Question:
Is it possible to achieve not by subclassing a NumericUpDown?
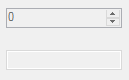
Answer: Sadly, this is not possible. I tried to retrieve a real Vista / 7 textbox border for a custom control, but all methods I tried didn't work.
The only solution is a dummy textbox around a borderless numeric up down (I hope it's possible to hide the border of it).
Also see my question: <URL>